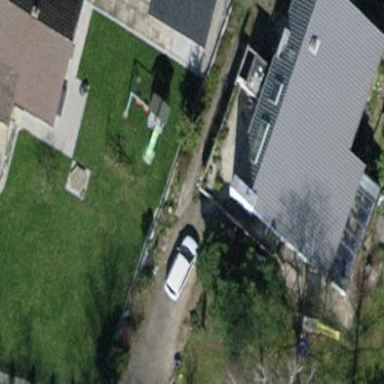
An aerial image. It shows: Detached building with skillion roof shape.